Question: This example ships with the module:

How can I know the exact value of parameter (marked in red) on bottom slider?
It doesn't matter the way to get there - either as a tooltip or as a value drawn on screen etc.
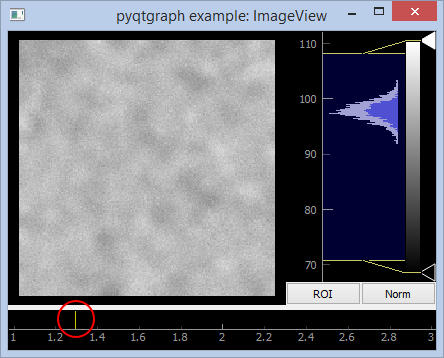
Answer: There are a couple of ways to access this information:
'''
imv = pg.ImageView()
i = imv.currentIndex # the currently-displayed frame
z = imv.timeLine.Value() # gives access to the line position
'''
You can also connect a callback to detect when the value has changed:
'''
imv.timeLine.sigPositionChanged.connect(myCallback)
'''
It's up to you to decide how the value should be displayed, though (tooltip, label, etc.)